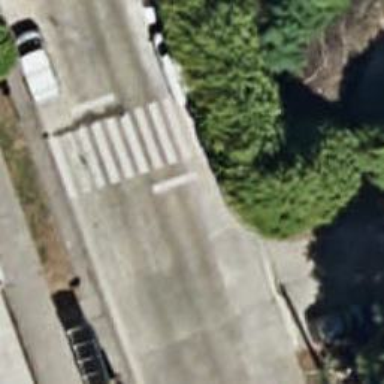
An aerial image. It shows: Zebra crossing on the road.